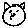
Label: cat